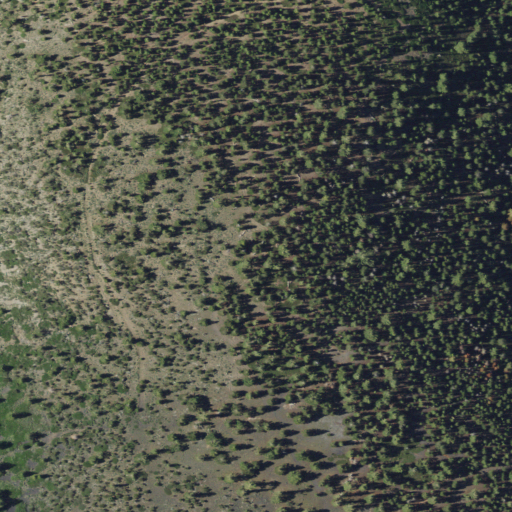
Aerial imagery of mountain in California named Buck Mountain containing evergreen forest and shrub